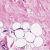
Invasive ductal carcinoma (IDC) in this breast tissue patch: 0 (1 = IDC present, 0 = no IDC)